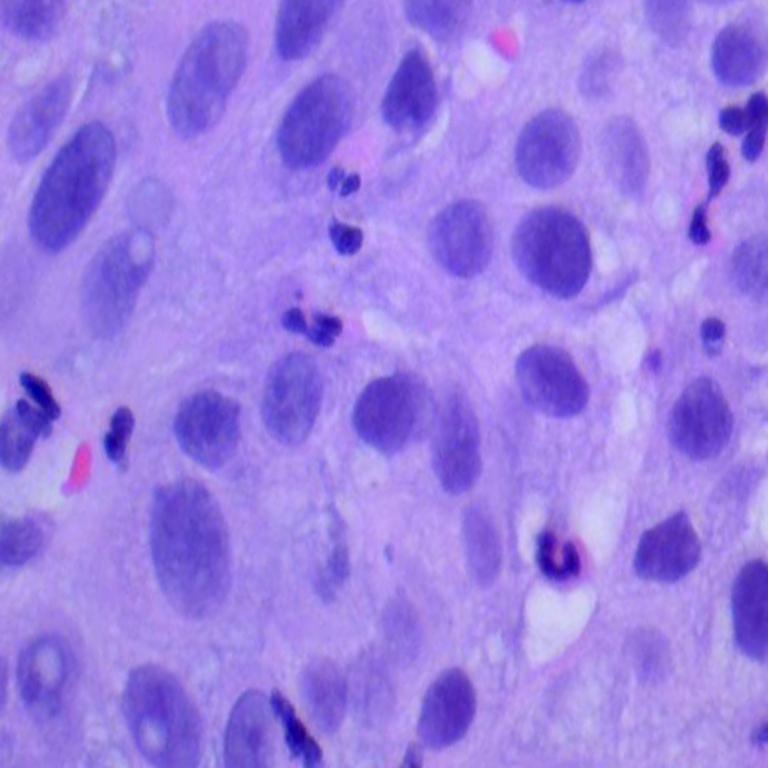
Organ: lung
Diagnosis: squamous carcinomas